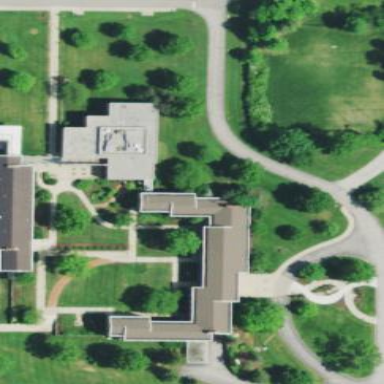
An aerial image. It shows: College building.